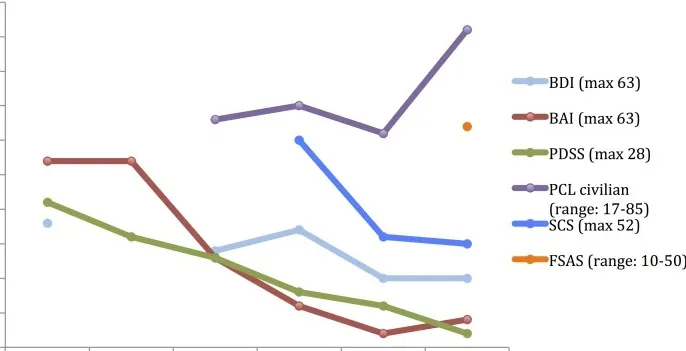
Time course of psychiatric symptom rating for case 1 during 1 year follow up. BDI, Beck depression Inventory; BAI, Beck Anxiety Inventory; PDSS, panic Disorder Severity Scale; PCL, PTSD Check list; SCS, Shock Catastrophizing Scale; FSAS, Florida Shock Anxiety Scale. Note the increase in reported PTSD symptoms (via PCL civilian) at 1-year anniversary of worst shock episode, accompained by a moderate score on the Florida Shock Anxiety Scale (typical mean for ICD patient = 15.2, standard deviation = 6.5; from Ford et al. ,).
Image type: pathology (immunostaining)